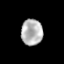
Tissue: prostate
Cell type: T cells
Senescence score: 0.7611
Nuclear area (px): 552
Mean DAPI intensity: 179.67